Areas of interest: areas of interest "Golf Course"
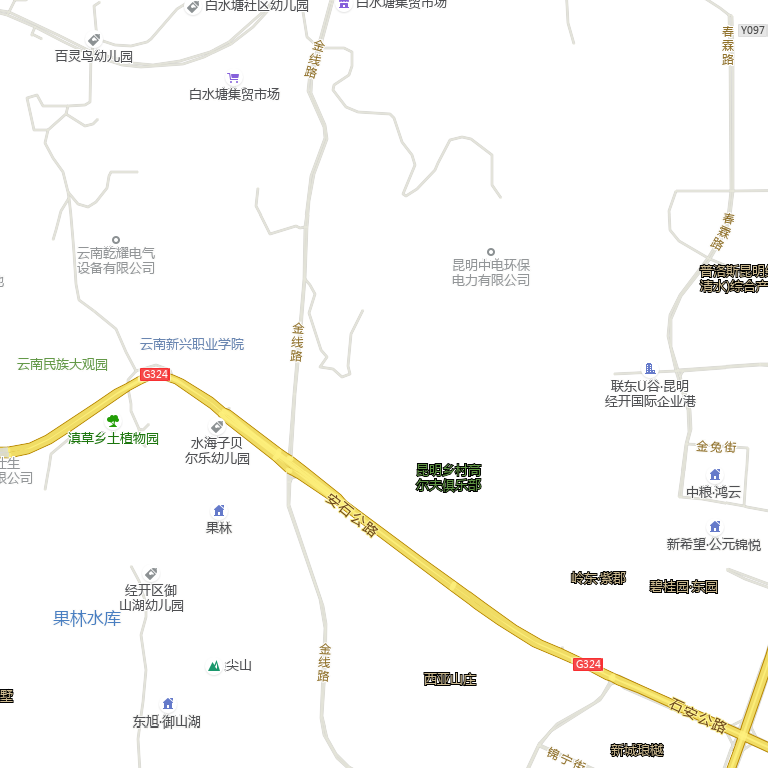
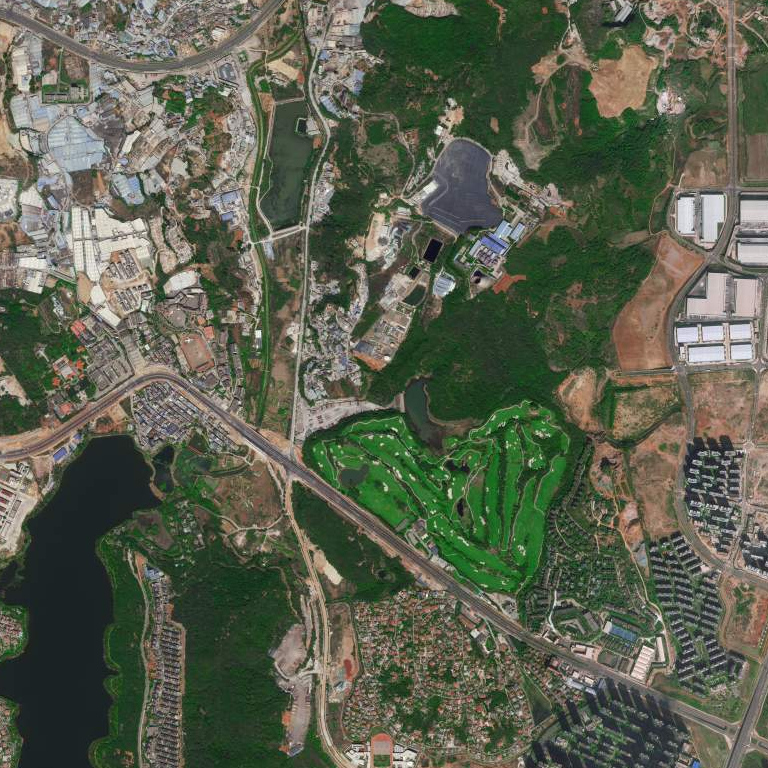